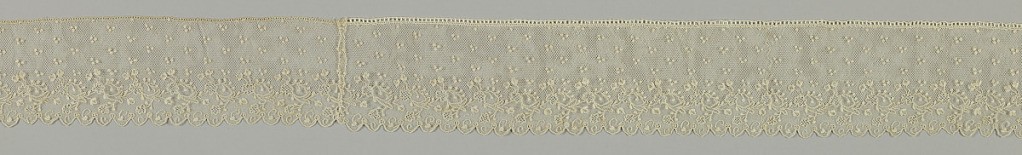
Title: Border
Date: late 18th century
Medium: linen Technique: needle lace
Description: Border with a slightly scalloped border edged on one side by floral sprays.